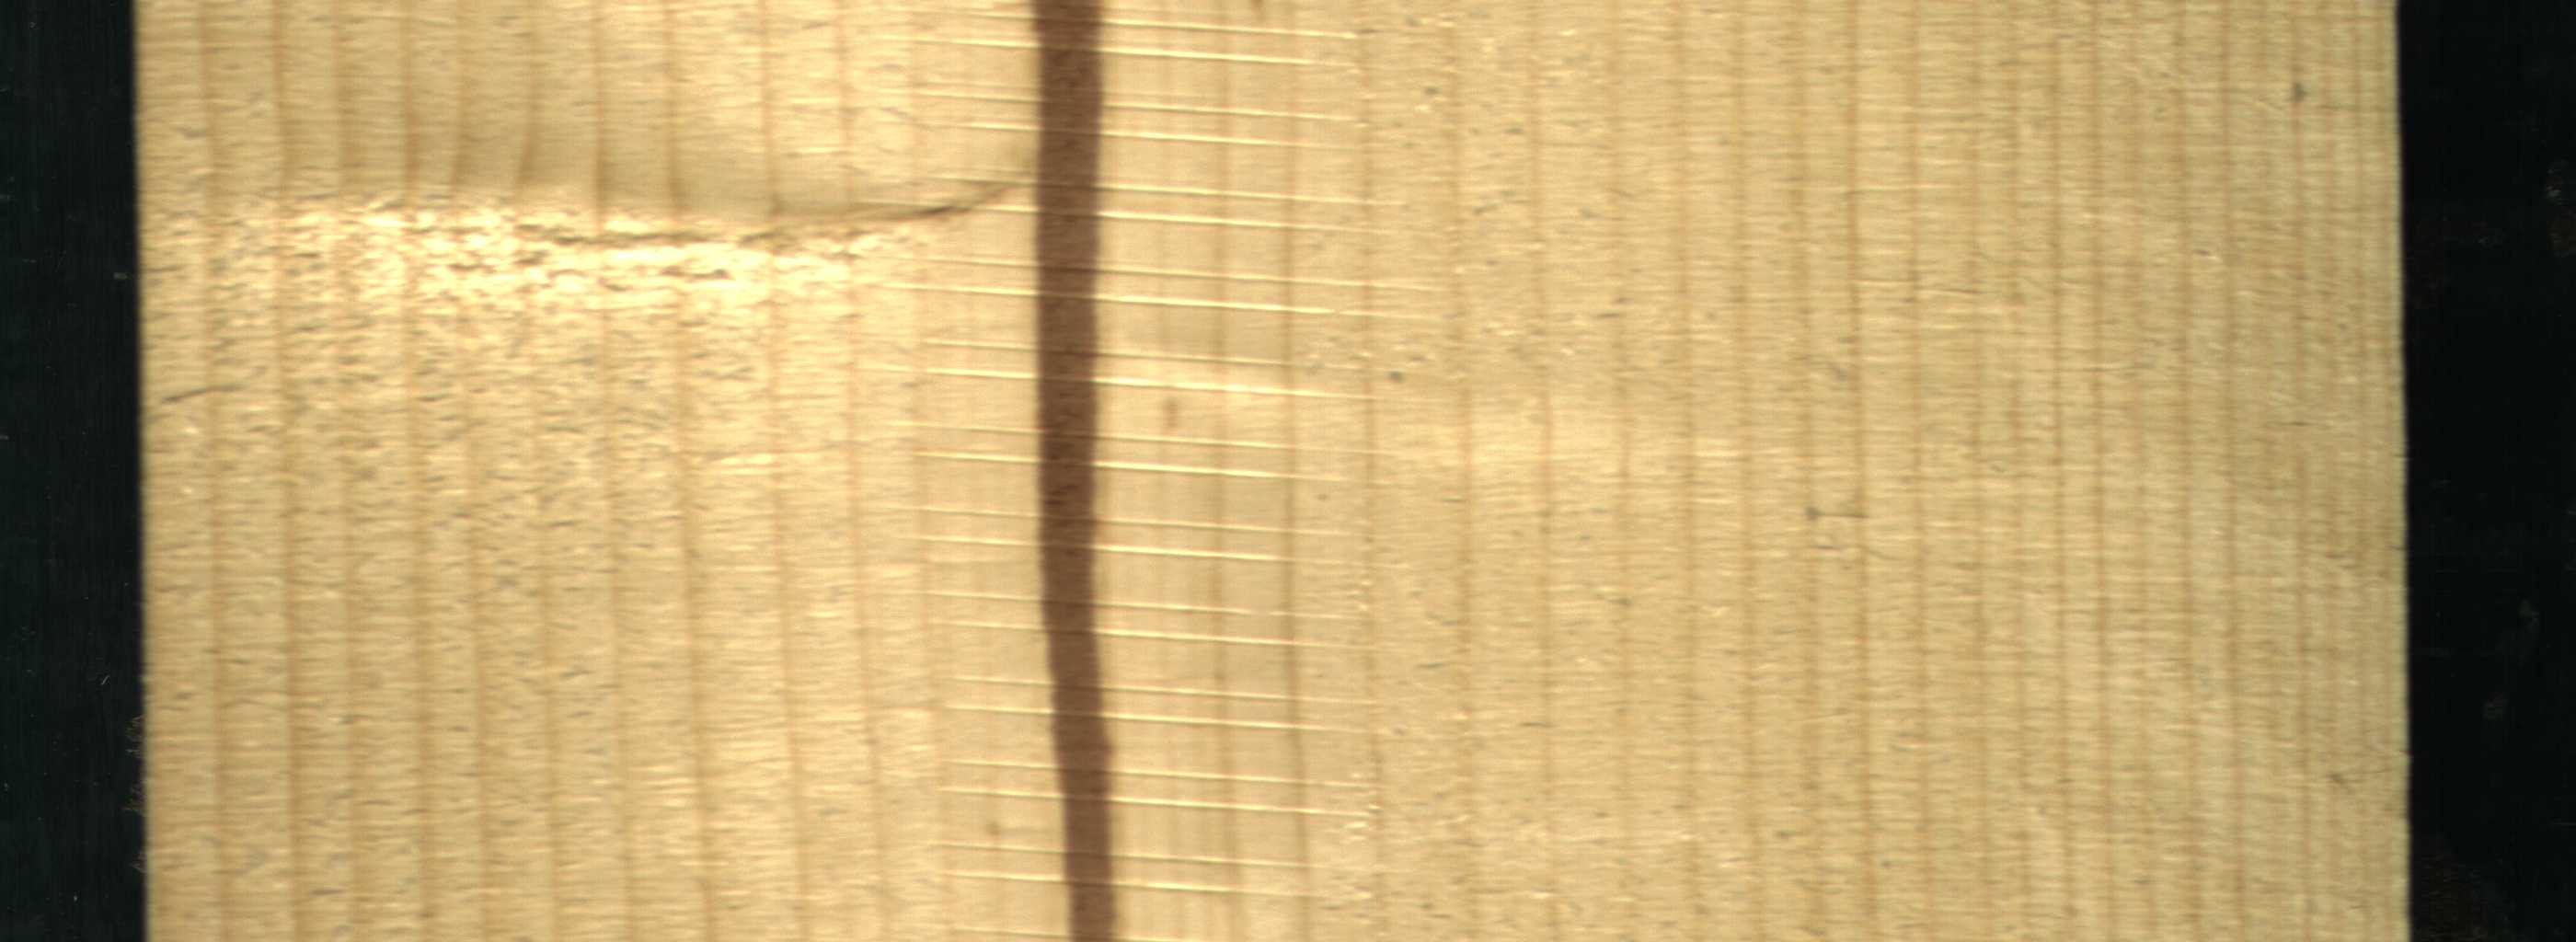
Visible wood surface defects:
Marrow